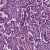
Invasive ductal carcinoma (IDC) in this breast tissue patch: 1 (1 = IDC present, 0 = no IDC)